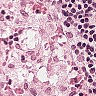
Metastatic tissue present: no